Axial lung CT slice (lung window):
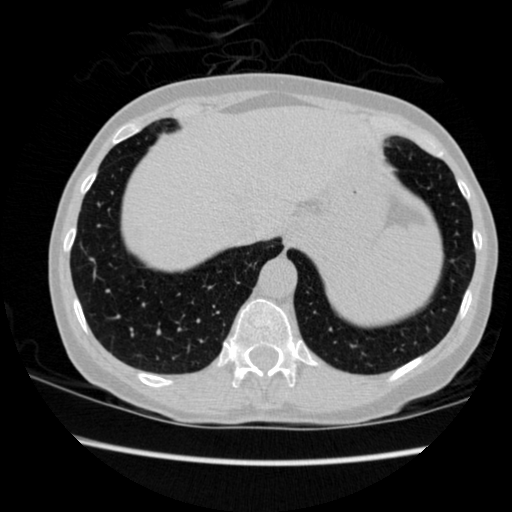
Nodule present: no